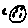
Label: moon